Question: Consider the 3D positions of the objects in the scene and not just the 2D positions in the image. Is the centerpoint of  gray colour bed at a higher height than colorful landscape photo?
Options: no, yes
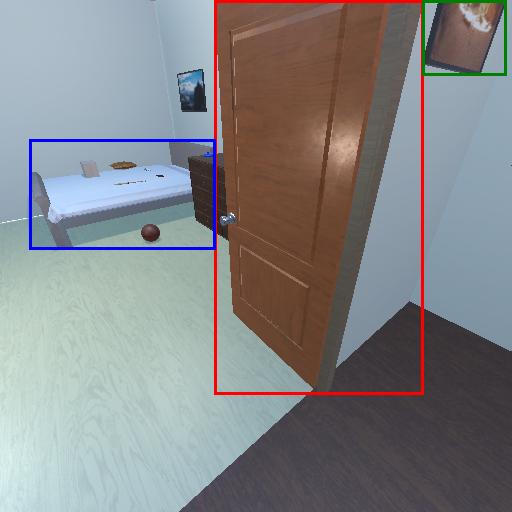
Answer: no